Question: <URL>
'''
SELECT *
FROM users
WHERE MBRContains(LineFromText(CONCAT(
'(' , 39.<PHONE> + 10 / ( 111.1 / cos(RADIANS(39.<PHONE>)))
, ' '
, -75.871009379625 + 10 / 111.1
, ','
, 39.<PHONE> / ( 111.1 / cos(RADIANS(-75.871009379625)))
, ' '
, -75.871009379625 - 10 / 111.1
, ')' ))
,location)
'''
:
'''
CREATE TABLE 'users' (
'id' int(11) unsigned NOT NULL AUTO_INCREMENT,
'location' point NOT NULL,
PRIMARY KEY ('id'),
SPATIAL KEY 'sx_place_location' ('location')
) ENGINE=MyISAM DEFAULT CHARSET=utf8;
INSERT INTO 'users' ('id', 'location')
VALUES
(1,X'000000000101000000E17A14AE47E1434088855AD3BCF752C0'),
(2,X'000000000101000000E9FF1F9EBEF752C0440008AA48E24340');
'''
No results are returned, when I would expect the second row to be returned, since that's the values I used in the query. One thing I checked is if I switched the values of longitude and latitude, but in both cases nothing is returned. When I ran explain on the query it says "Impossible WHERE noticed after reading const tables". I'm using MySQL 5.1.39.
Since the export is in some encoding or something for being a point here's a screenshot. Ignore the extra columns.

edit: I ended up switching to Postgresql. A similar query is shorter and it works.
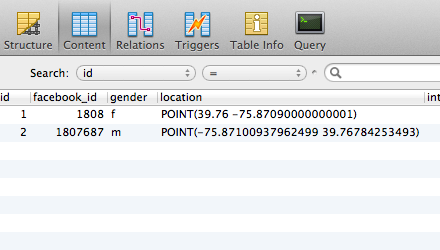
Answer: I used Postgresql for this instead it was much easier.
My query that I used for finding nearby users is:
$sql="SELECT *, st_astext(location_geometry) as latlon FROM users where id != ? and age between ? and ? $gender_sql $interested_in_sql and id not in (select to_id from rated where from_id = ?) ORDER BY location_geometry <->"
." st_setsrid(st_makepoint(?,?),4326) LIMIT 10";
This uses the <-> operator which in this case sorts longitude lattidude columns. You can ignore $gender_sql and $interested_in_sql as that is app specific.
The two parameters in st_makepoint are latitude and longitude.
This uses the PostGIS extension. I used Bitnami to install the server software and that extension was enabled by default.